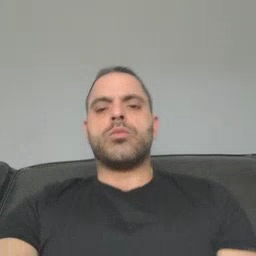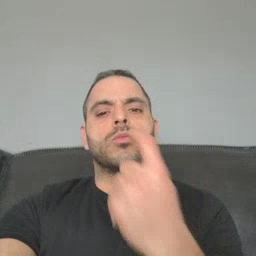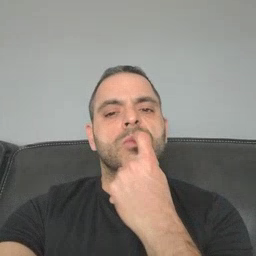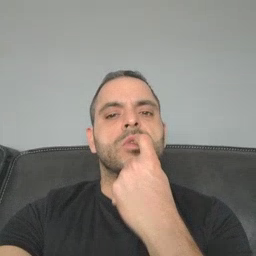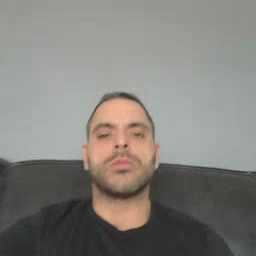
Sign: tooth